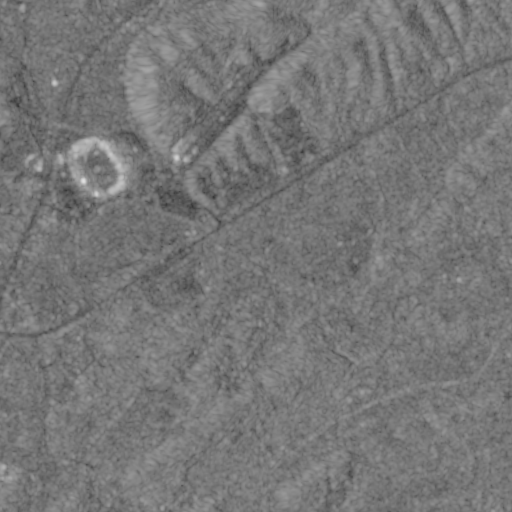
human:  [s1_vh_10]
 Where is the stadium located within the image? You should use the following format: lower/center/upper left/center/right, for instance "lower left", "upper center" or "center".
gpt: The stadium is located in the upper center of the image.
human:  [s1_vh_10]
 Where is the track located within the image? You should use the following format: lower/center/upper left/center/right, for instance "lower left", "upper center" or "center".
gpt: There is no track in the image.

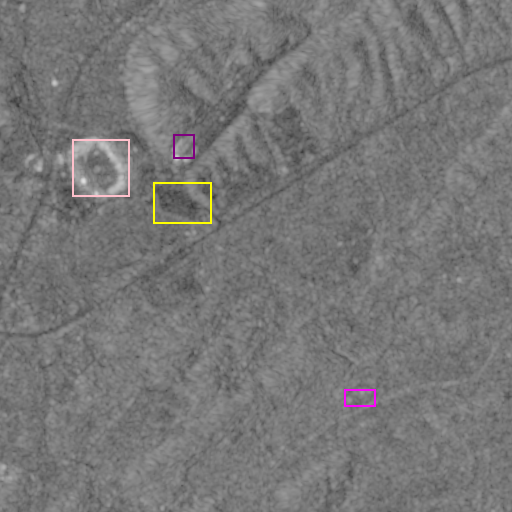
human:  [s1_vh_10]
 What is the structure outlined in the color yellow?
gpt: The structure outlined in yellow is a parking lot.
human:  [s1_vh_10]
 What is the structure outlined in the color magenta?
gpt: The structure outlined in magenta is a power substation.
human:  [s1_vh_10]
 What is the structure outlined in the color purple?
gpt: The structure outlined in purple is a stadium.
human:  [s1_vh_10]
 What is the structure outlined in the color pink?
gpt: The structure outlined in pink is a building.
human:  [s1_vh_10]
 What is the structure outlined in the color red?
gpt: There is no red outline.